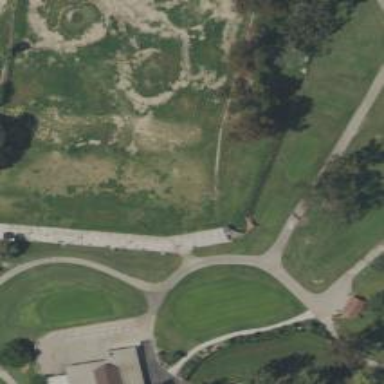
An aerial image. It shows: Path for both road and golf.